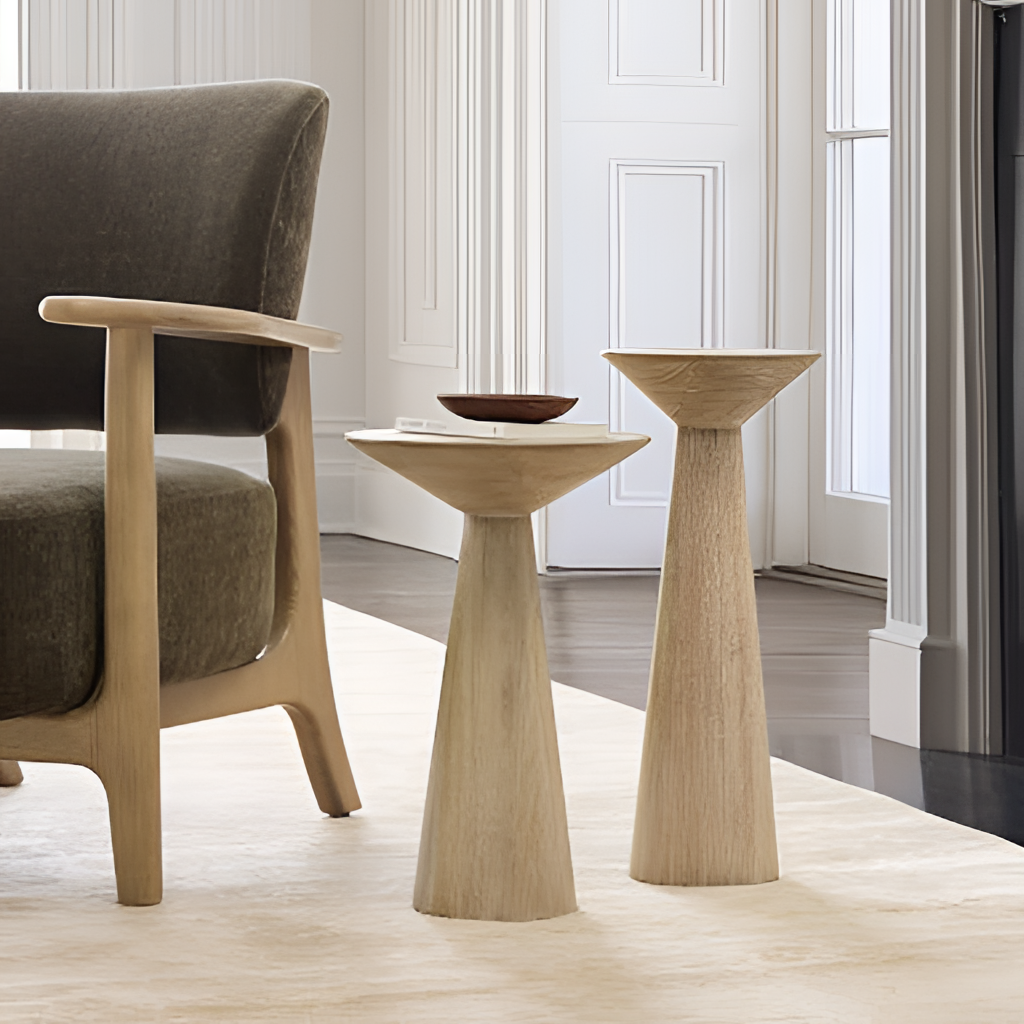
living room, brown fabric armchair, contemporary, paint wallpaper, with vertical striped pattern, brown wood flooring, with plank pattern